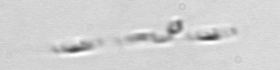
Label: Skeletonema